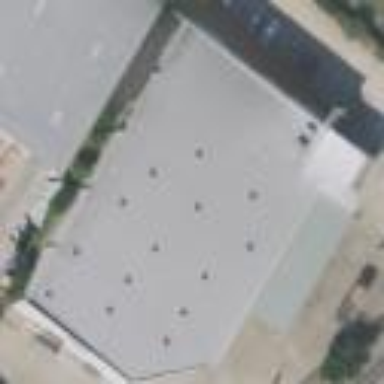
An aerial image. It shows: Warehouse building.